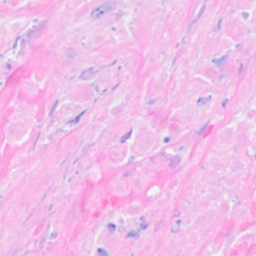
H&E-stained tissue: Breast